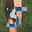
Label: 5